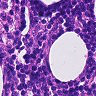
Metastatic tissue present: no